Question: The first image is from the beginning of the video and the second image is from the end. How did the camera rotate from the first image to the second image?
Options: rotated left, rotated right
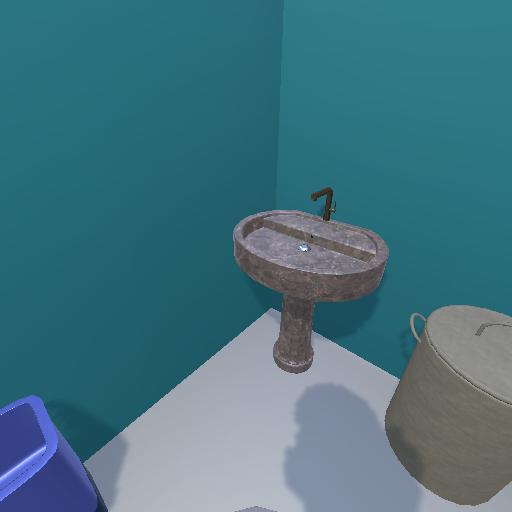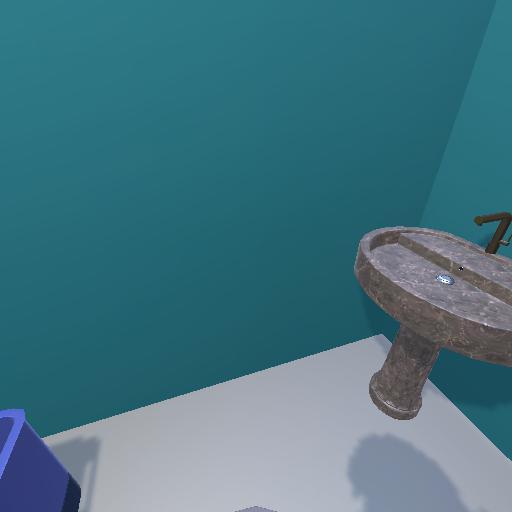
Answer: rotated left